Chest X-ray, PA view. Patient: 72 years old, sex M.
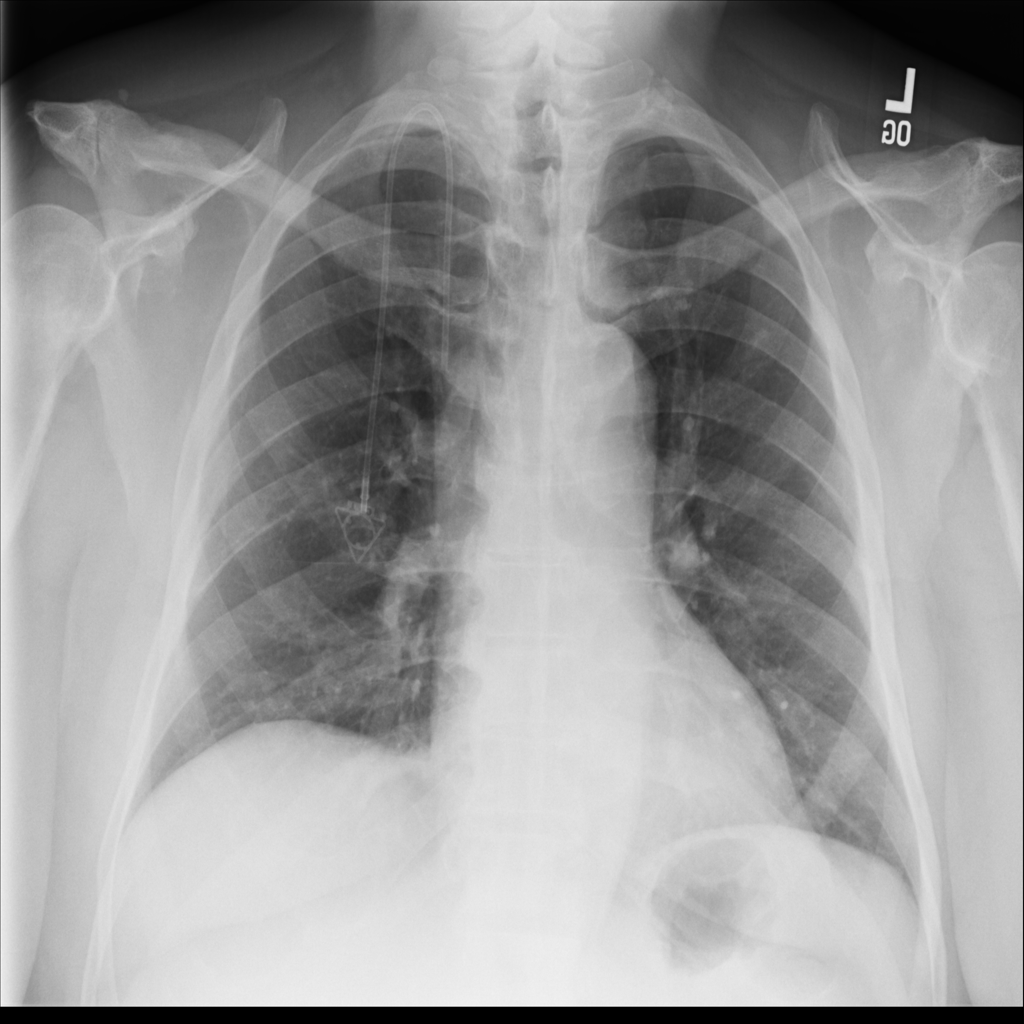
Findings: Infiltration